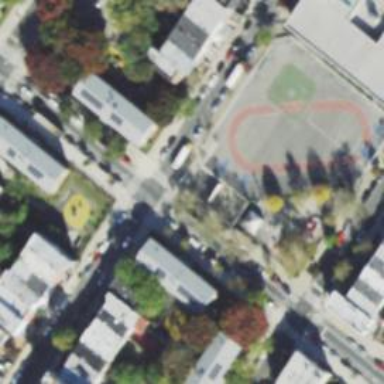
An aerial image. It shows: Basketball court on pitch.